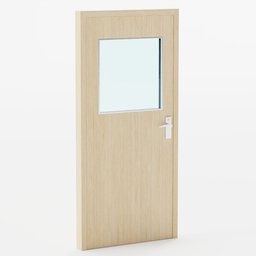
Label: architecture